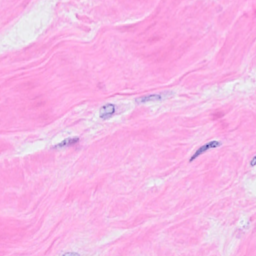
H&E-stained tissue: Breast